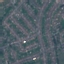
Land use / land cover class: Residential